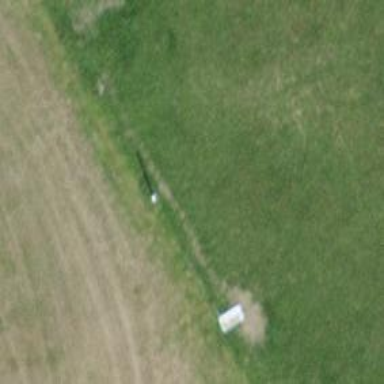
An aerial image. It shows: Utility pole in the area.